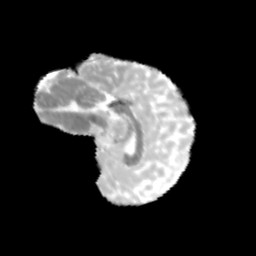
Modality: MD
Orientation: sagittal
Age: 10
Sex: male
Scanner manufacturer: siemens
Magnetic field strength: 3 T
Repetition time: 3.8 s
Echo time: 0.07 s